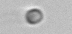
Label: nanoplankton_mix